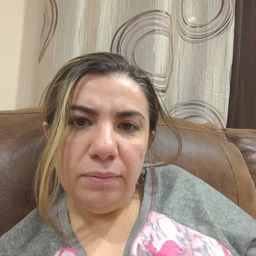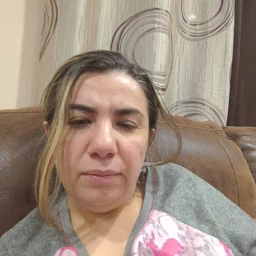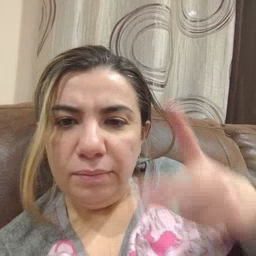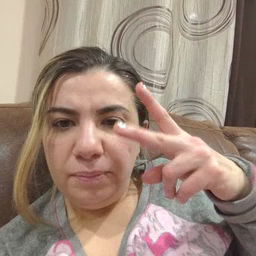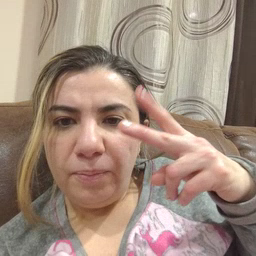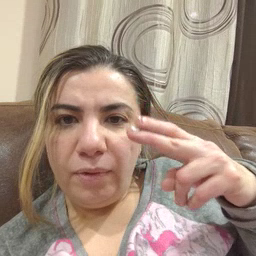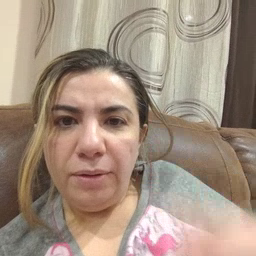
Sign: cut